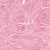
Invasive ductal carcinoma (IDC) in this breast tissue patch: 0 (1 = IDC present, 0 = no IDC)